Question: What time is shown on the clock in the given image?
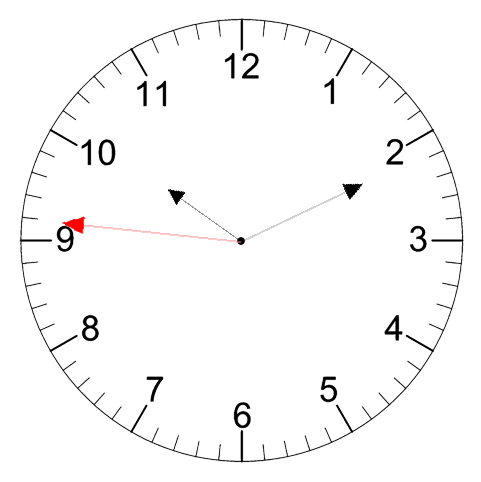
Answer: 10:10:46